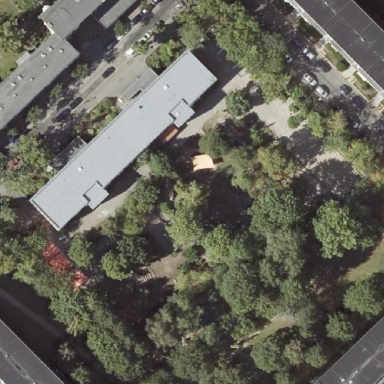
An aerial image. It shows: Kindergarten.